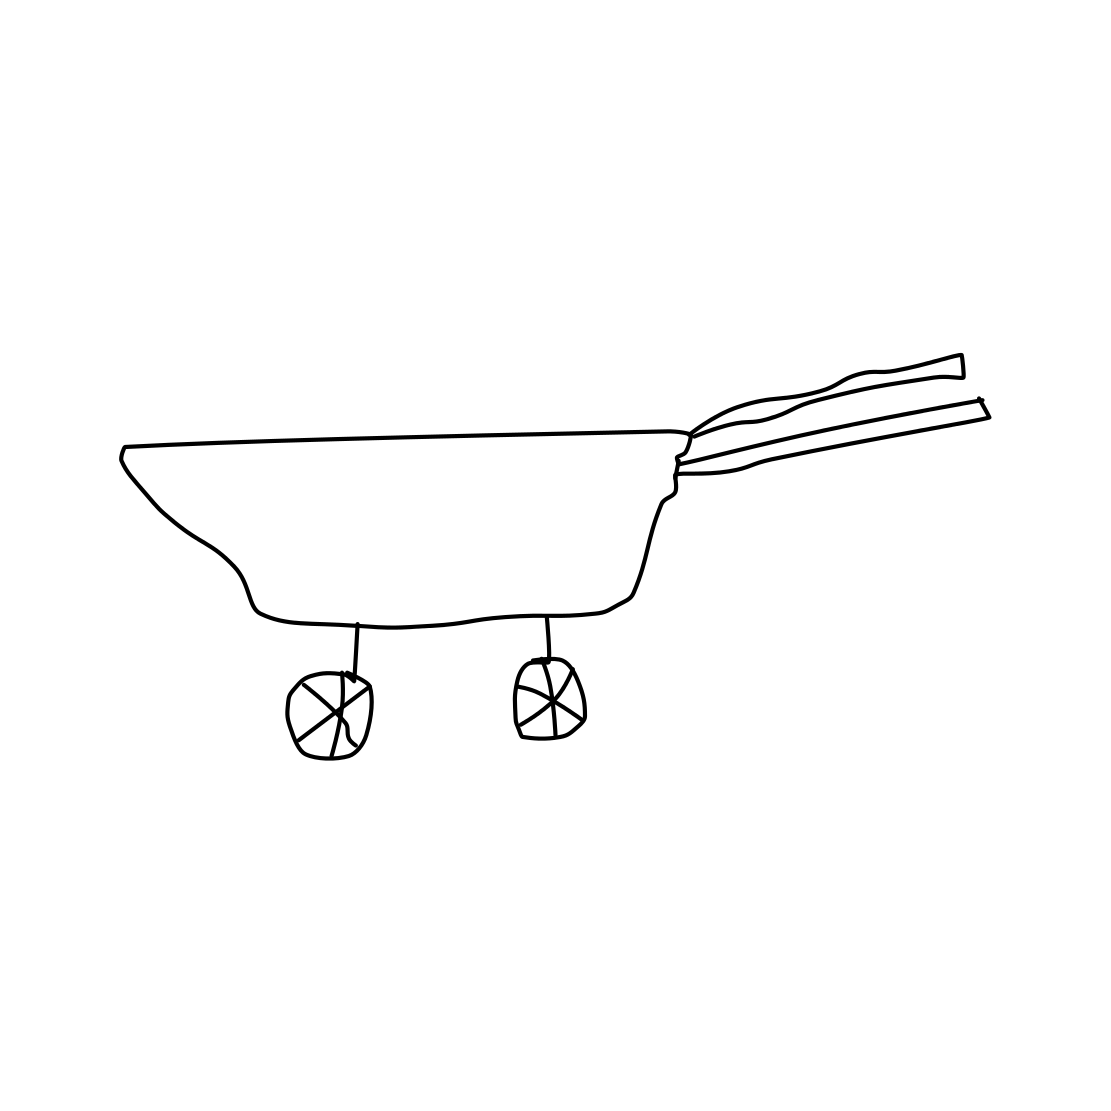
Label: wheelbarrow